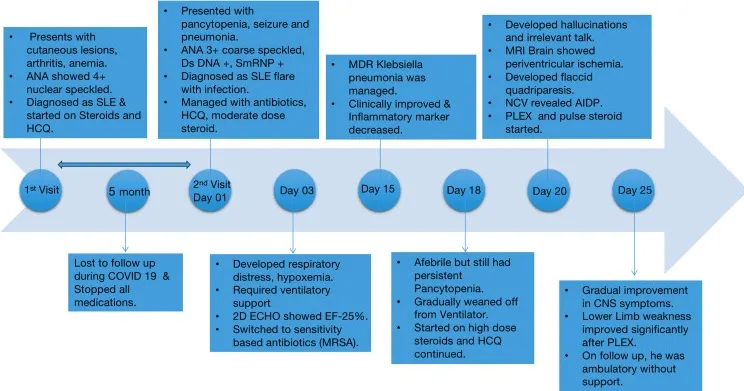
Sequential timeline of various events during the admission period. ANA: antinuclear antibody; SLE: systemic lupus erythematosus; HCQ: hydroxychloroquine; dsDNA: double-stranded deoxyribonucleic acid; MDR: multi-drug resistant; MRSA: methicillin-resistant Staphylococcus aureus; MRI: magnetic resonance imaging; NCV: nerve conduction velocity; AIDP: acute inflammatory demyelinating polyneuropathy; PLEX: plasma exchange.
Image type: chart (chart)